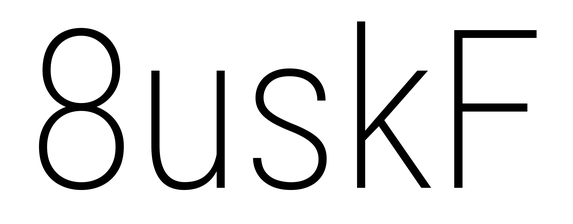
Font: Roboto_Condensed_ExtraLight